Question: Count the number of objects in the diagram.
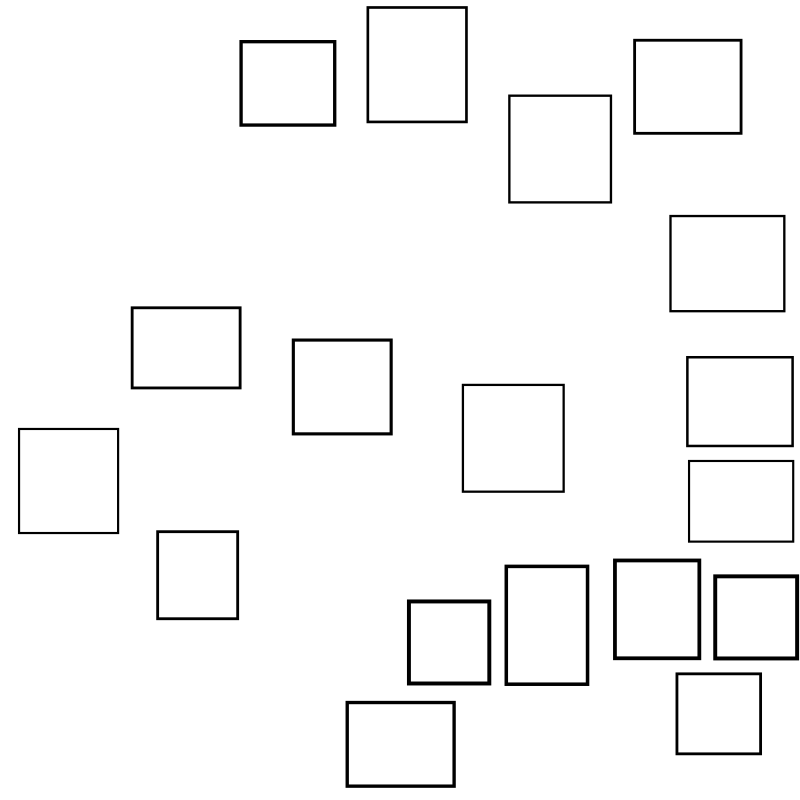
Answer: 18